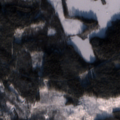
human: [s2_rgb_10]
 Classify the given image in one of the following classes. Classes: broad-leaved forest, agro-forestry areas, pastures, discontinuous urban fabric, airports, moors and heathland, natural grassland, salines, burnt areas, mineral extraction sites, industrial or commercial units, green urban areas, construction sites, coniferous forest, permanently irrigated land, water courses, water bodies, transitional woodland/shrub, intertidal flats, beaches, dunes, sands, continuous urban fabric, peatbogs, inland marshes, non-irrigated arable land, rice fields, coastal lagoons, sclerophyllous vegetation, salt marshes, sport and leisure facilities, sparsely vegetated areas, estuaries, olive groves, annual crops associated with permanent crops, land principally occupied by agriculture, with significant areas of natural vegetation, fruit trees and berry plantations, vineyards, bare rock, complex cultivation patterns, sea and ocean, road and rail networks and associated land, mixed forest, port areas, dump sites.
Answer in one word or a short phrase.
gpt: coniferous forest, mixed forest, transitional woodland/shrub, water bodies